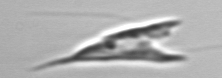
Label: Chrysochromulina_lanceolata